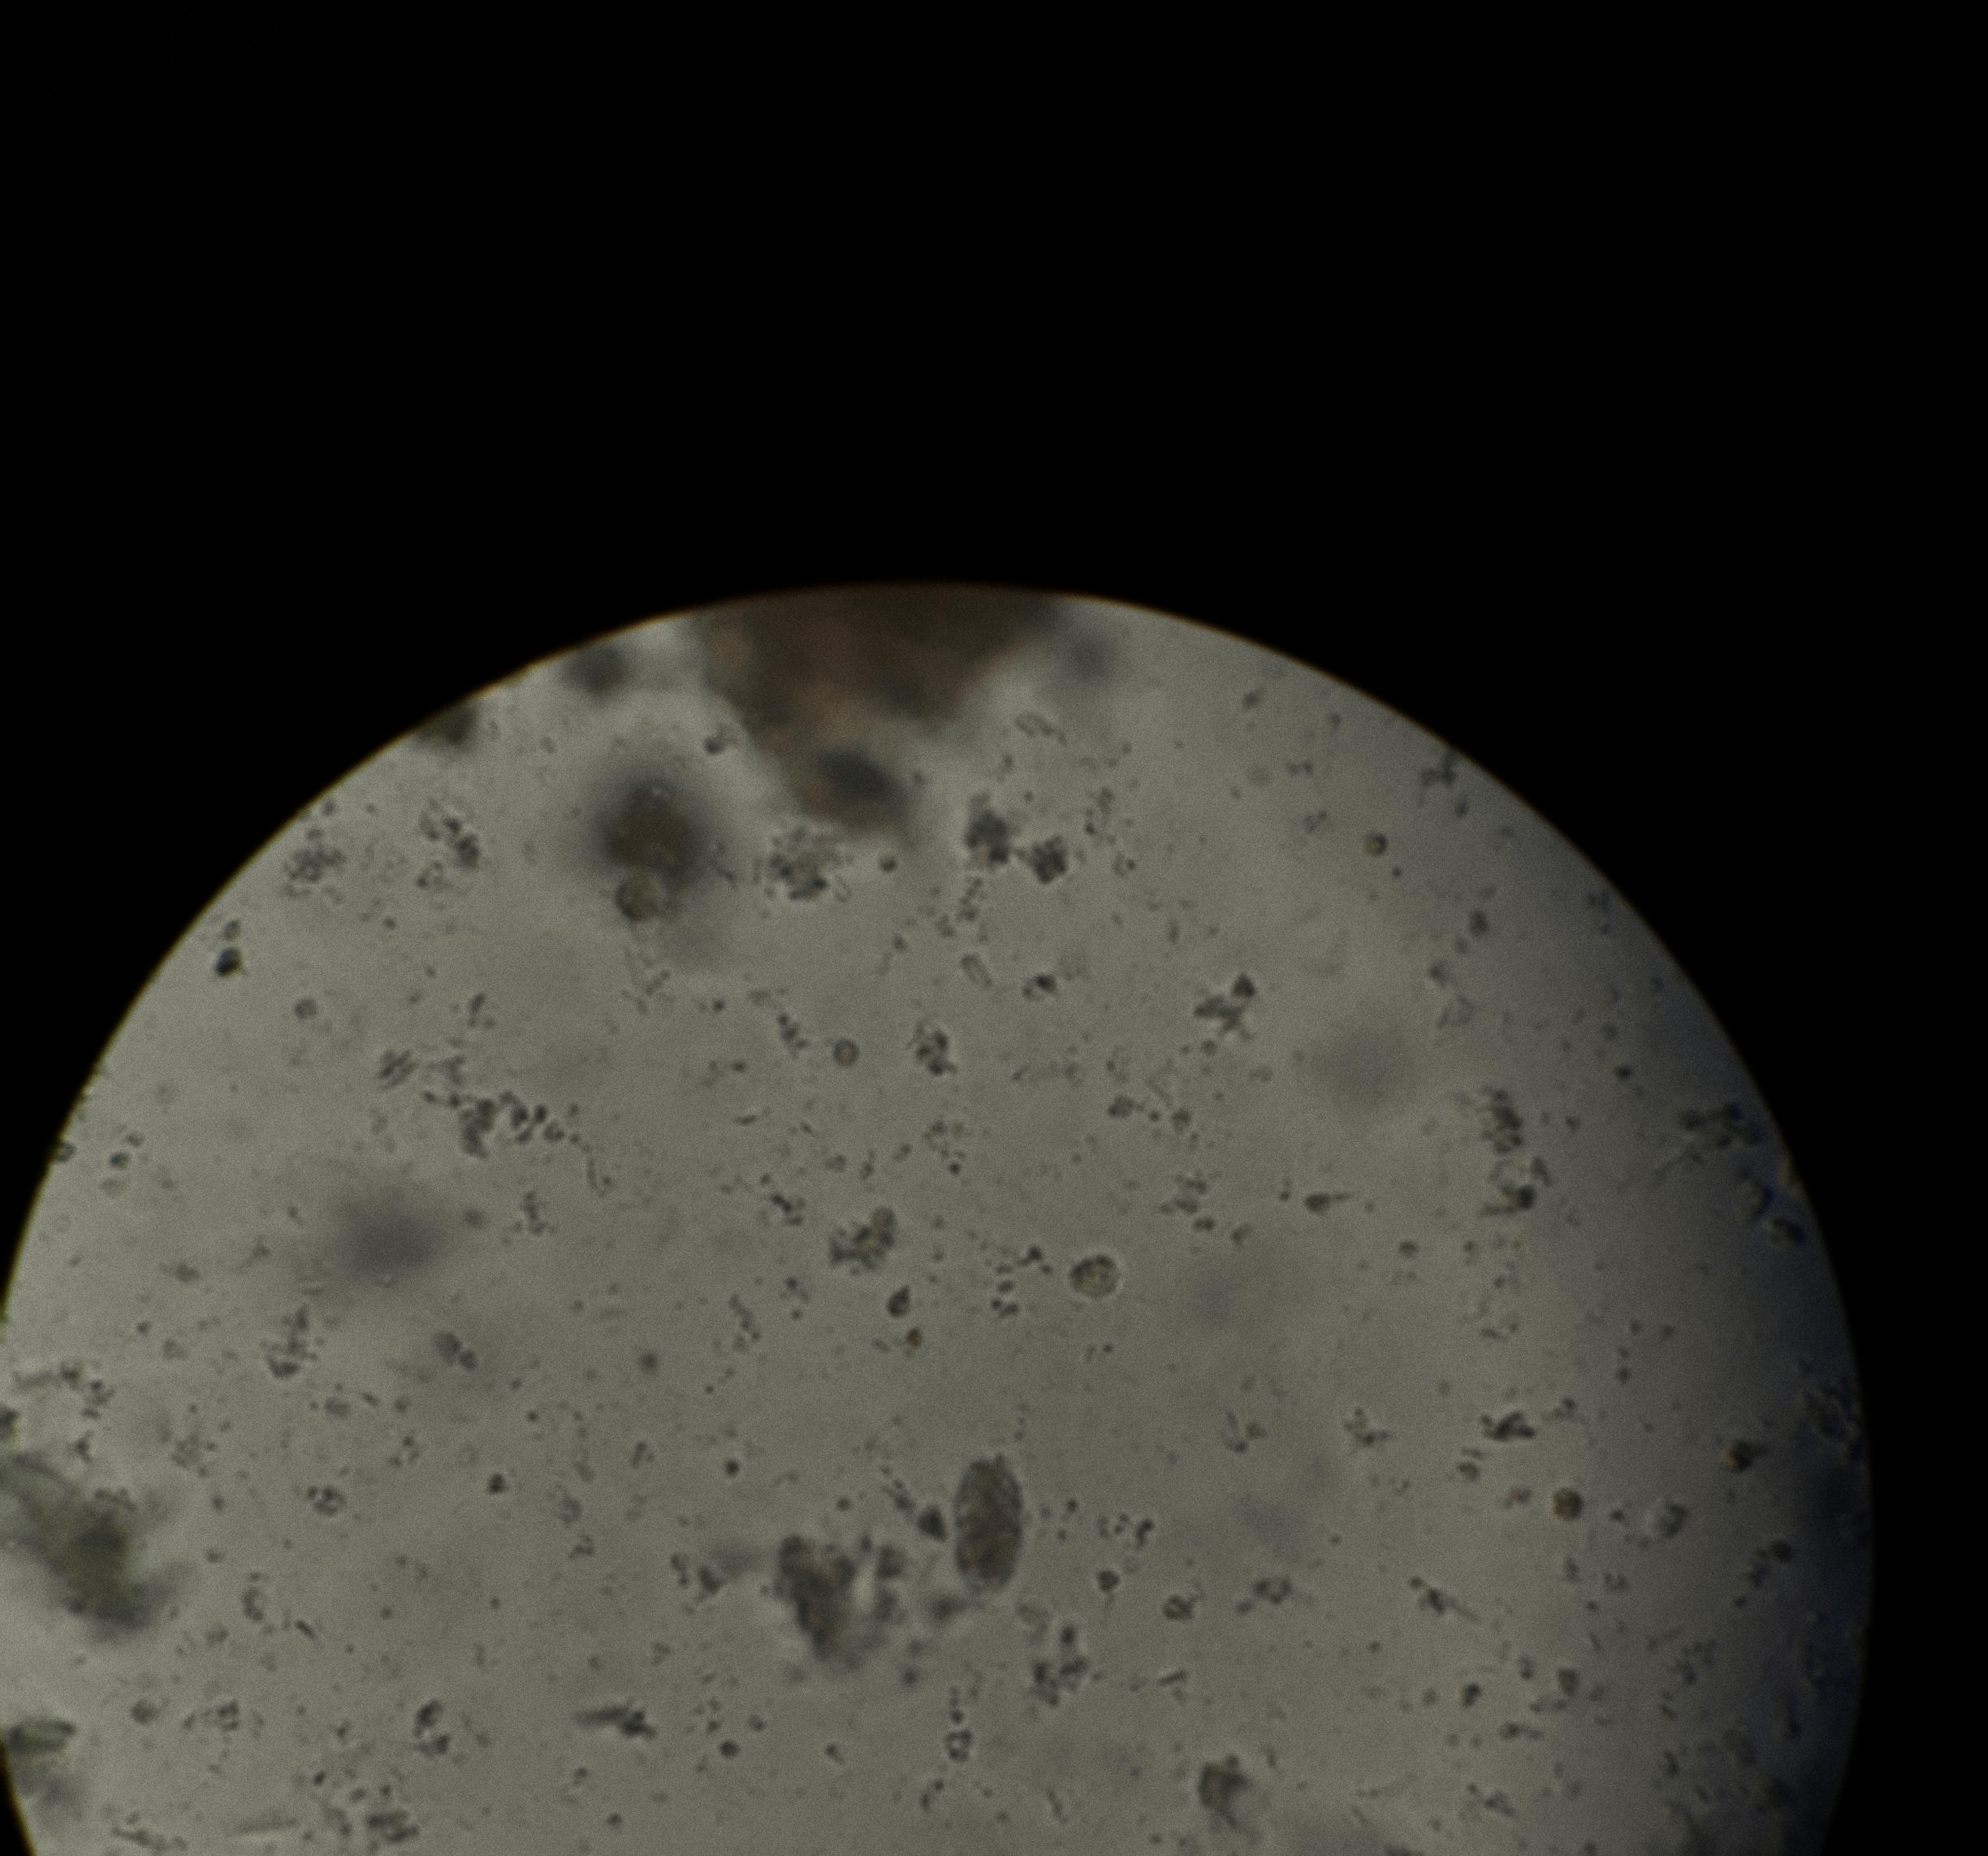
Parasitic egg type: Capillaria philippinensis